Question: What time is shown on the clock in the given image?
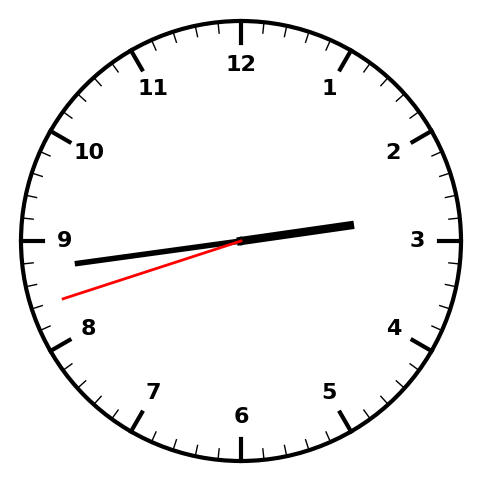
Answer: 02:43:42